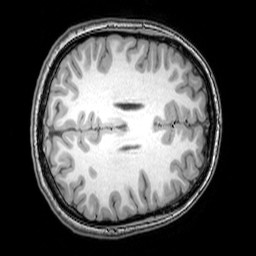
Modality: T1w
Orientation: axial
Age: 22
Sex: female
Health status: healthy
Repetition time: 0.081 s
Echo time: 0.037 s